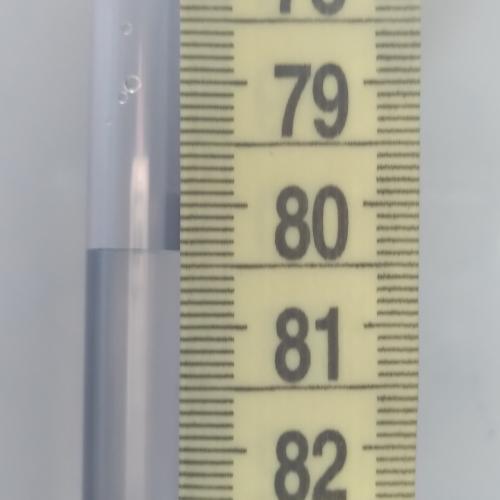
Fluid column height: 80.4 cm